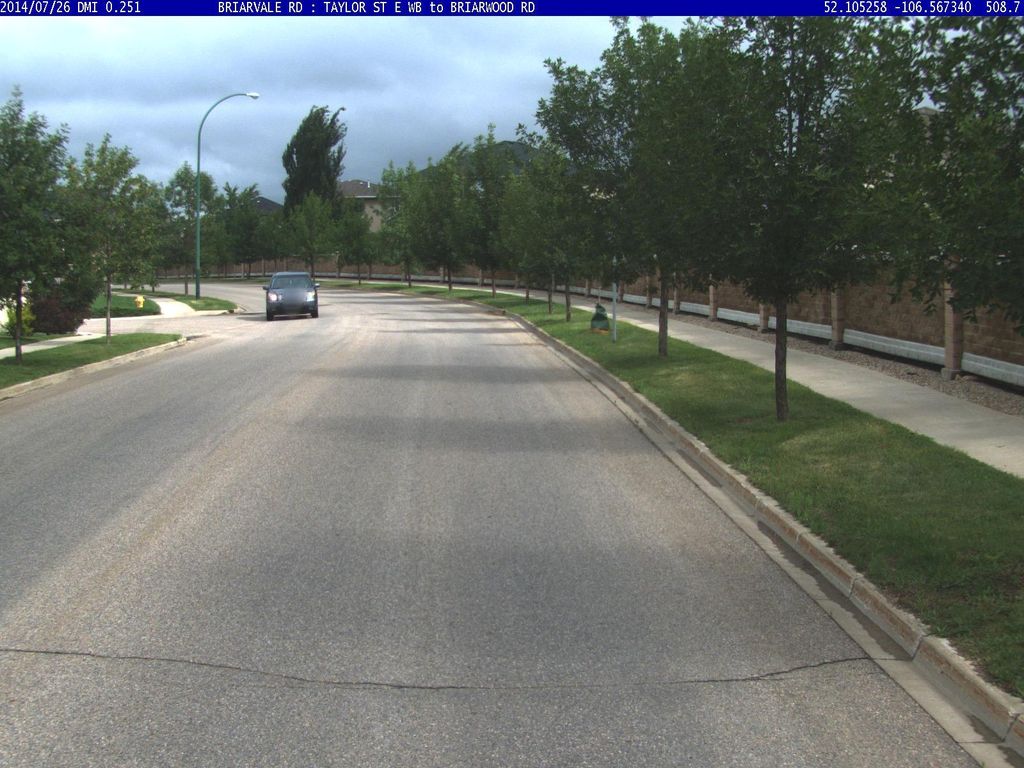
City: saskatoon